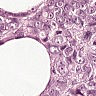
Metastatic tissue present: yes